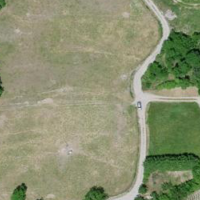
EUNIS habitat code: 52
Species observed at this site:
Onopordum acanthium